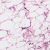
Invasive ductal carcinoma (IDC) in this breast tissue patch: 0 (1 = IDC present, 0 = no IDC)